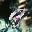
Label: 9